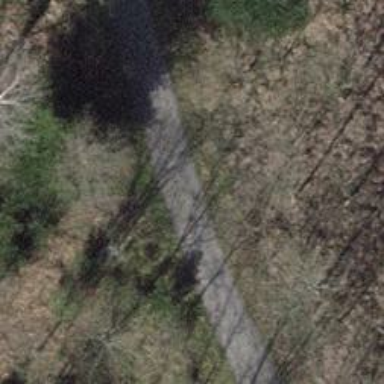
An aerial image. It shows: Unpaved track with grade2 tracktype.